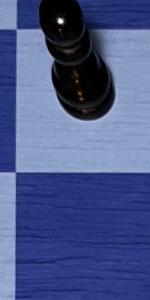
Label: Empty